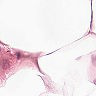
Metastatic tissue present: no